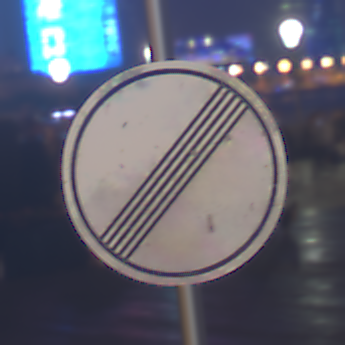
Verkehrszeichen: EndeSaemtlicherBegrenzungen
Umgebung: Outdoor, Urban
Tageszeit: Night
Wetter: PartlyCloudy
Licht: Natural
Jahreszeit: NotSpecified
Kontrast: HighContrast